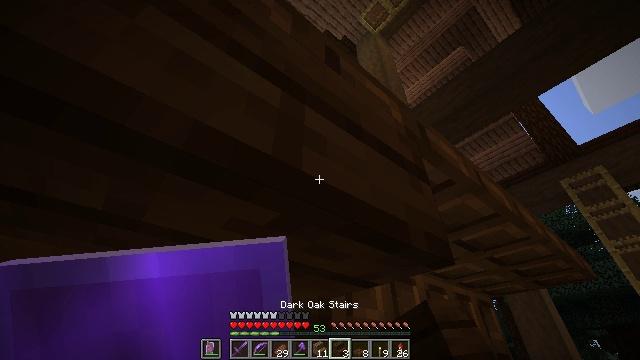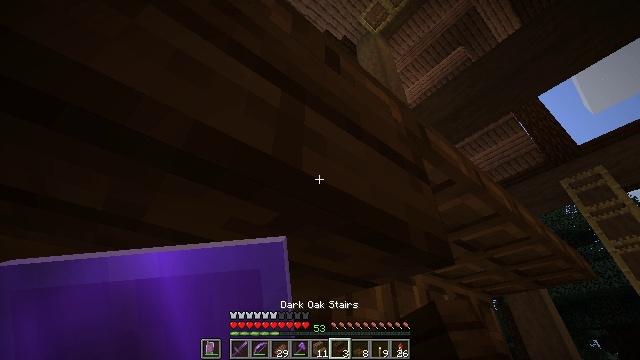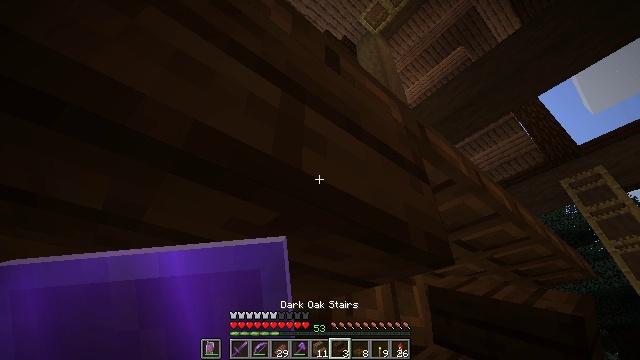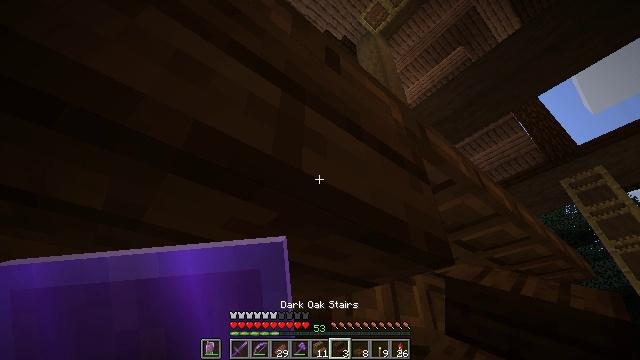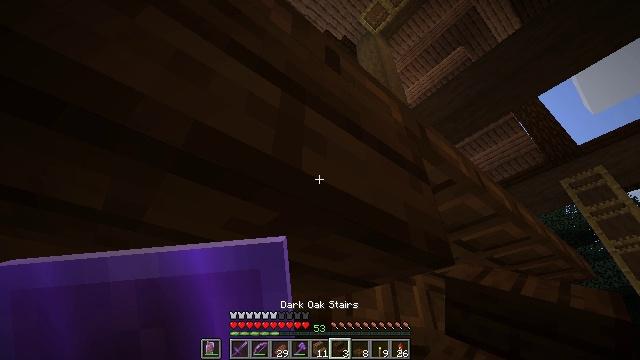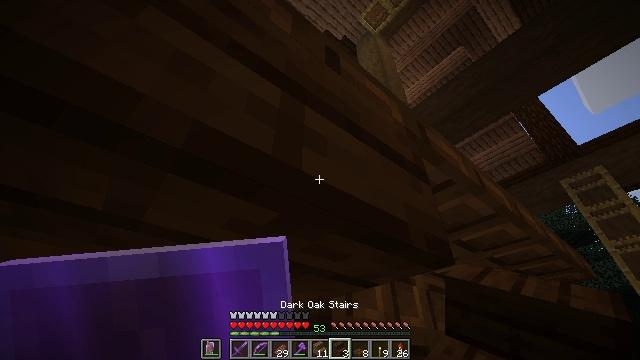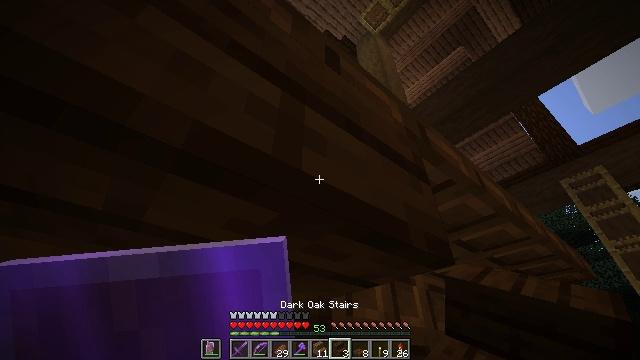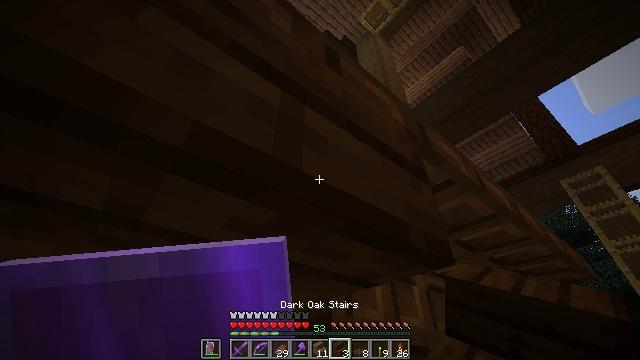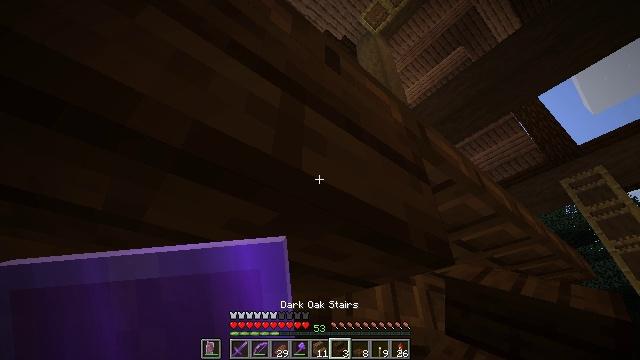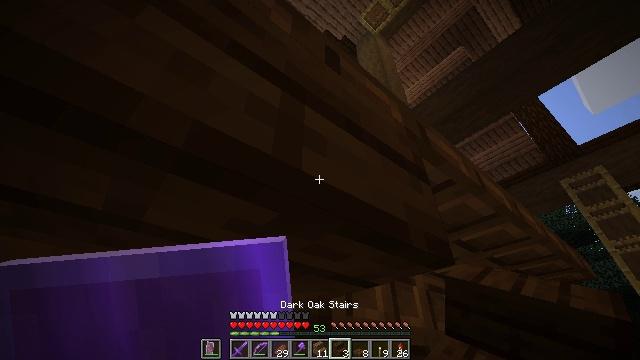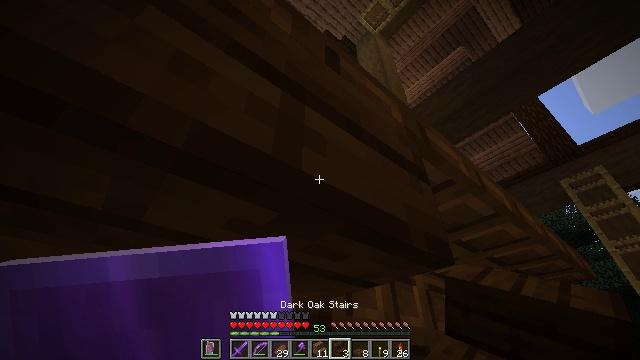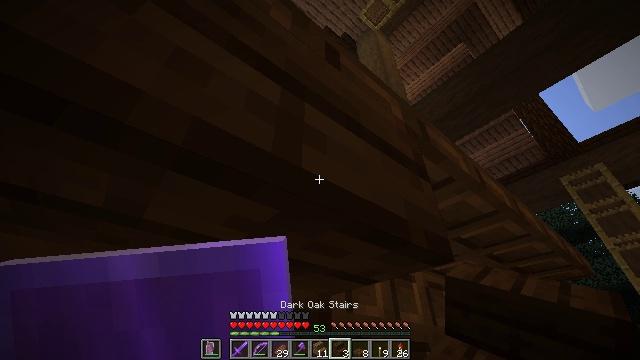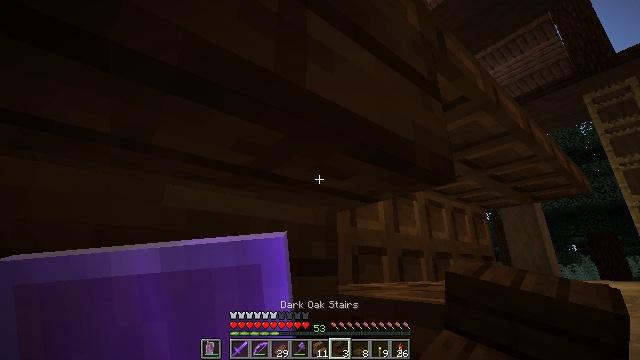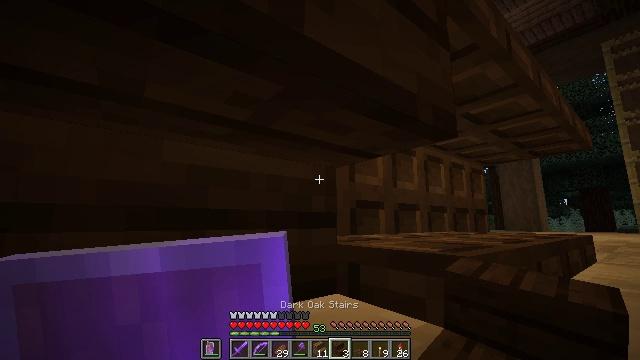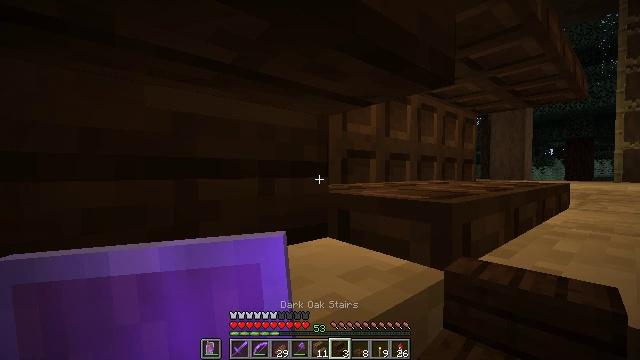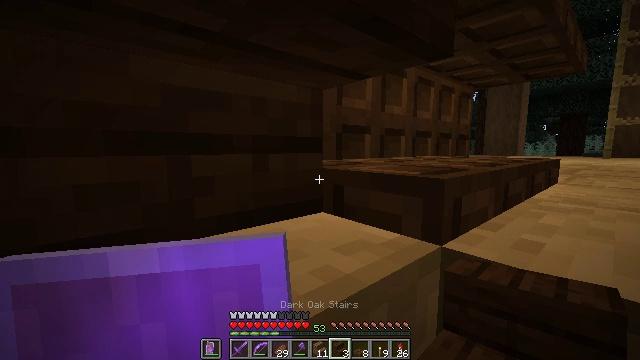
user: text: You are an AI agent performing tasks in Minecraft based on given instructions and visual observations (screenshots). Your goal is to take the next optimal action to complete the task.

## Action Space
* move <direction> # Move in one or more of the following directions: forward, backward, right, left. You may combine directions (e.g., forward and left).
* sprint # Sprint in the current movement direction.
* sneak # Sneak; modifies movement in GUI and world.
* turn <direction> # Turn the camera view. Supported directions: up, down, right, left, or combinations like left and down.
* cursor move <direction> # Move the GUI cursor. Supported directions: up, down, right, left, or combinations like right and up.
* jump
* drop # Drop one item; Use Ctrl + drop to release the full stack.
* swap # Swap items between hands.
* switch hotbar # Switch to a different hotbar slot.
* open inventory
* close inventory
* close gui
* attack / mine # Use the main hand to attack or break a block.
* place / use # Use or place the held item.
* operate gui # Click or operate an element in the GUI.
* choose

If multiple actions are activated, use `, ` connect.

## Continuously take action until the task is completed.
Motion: motion action
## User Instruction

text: Chop down the stripped oak log.
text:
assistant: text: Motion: sneak
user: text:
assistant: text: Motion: sneak
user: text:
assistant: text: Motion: sneak
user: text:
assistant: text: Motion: sneak
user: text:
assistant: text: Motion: sneak
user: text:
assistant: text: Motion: sneak
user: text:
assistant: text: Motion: sneak
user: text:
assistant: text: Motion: sneak
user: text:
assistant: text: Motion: sneak
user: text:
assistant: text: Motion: sneak
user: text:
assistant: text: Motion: sneak
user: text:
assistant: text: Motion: sneak, turn left and down
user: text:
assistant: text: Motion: sneak, turn down
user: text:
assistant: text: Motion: sneak, turn right and down
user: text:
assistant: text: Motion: sneak, turn right and down
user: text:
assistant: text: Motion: sneak
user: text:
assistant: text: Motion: sneak
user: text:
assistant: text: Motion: no_op
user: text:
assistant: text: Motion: no_op
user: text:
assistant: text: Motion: no_op
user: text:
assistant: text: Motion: no_op
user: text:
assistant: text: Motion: no_op
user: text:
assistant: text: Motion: no_op
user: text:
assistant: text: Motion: no_op
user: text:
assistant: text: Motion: turn right and down
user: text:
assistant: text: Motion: turn right and down
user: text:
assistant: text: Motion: turn right and down
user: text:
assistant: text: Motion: turn right and down
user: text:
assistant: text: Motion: turn left and down
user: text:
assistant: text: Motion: turn left and down